Aerial crown-view tile of a tropical tree (Barro Colorado Island, Panama), acquired 20240813:
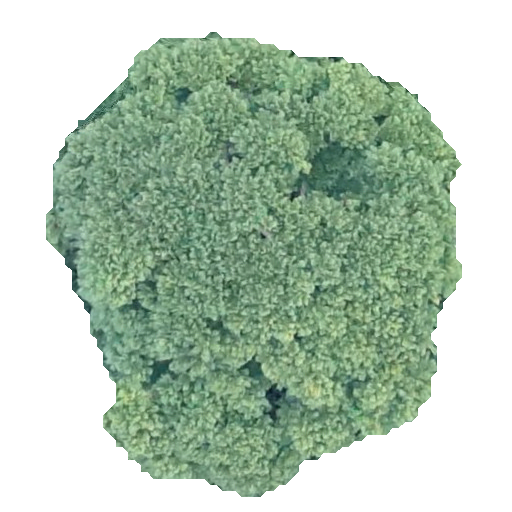
Species: Jacaranda copaia
GBIF accepted scientific name: Jacaranda copaia
Crown area: 215.675 m²